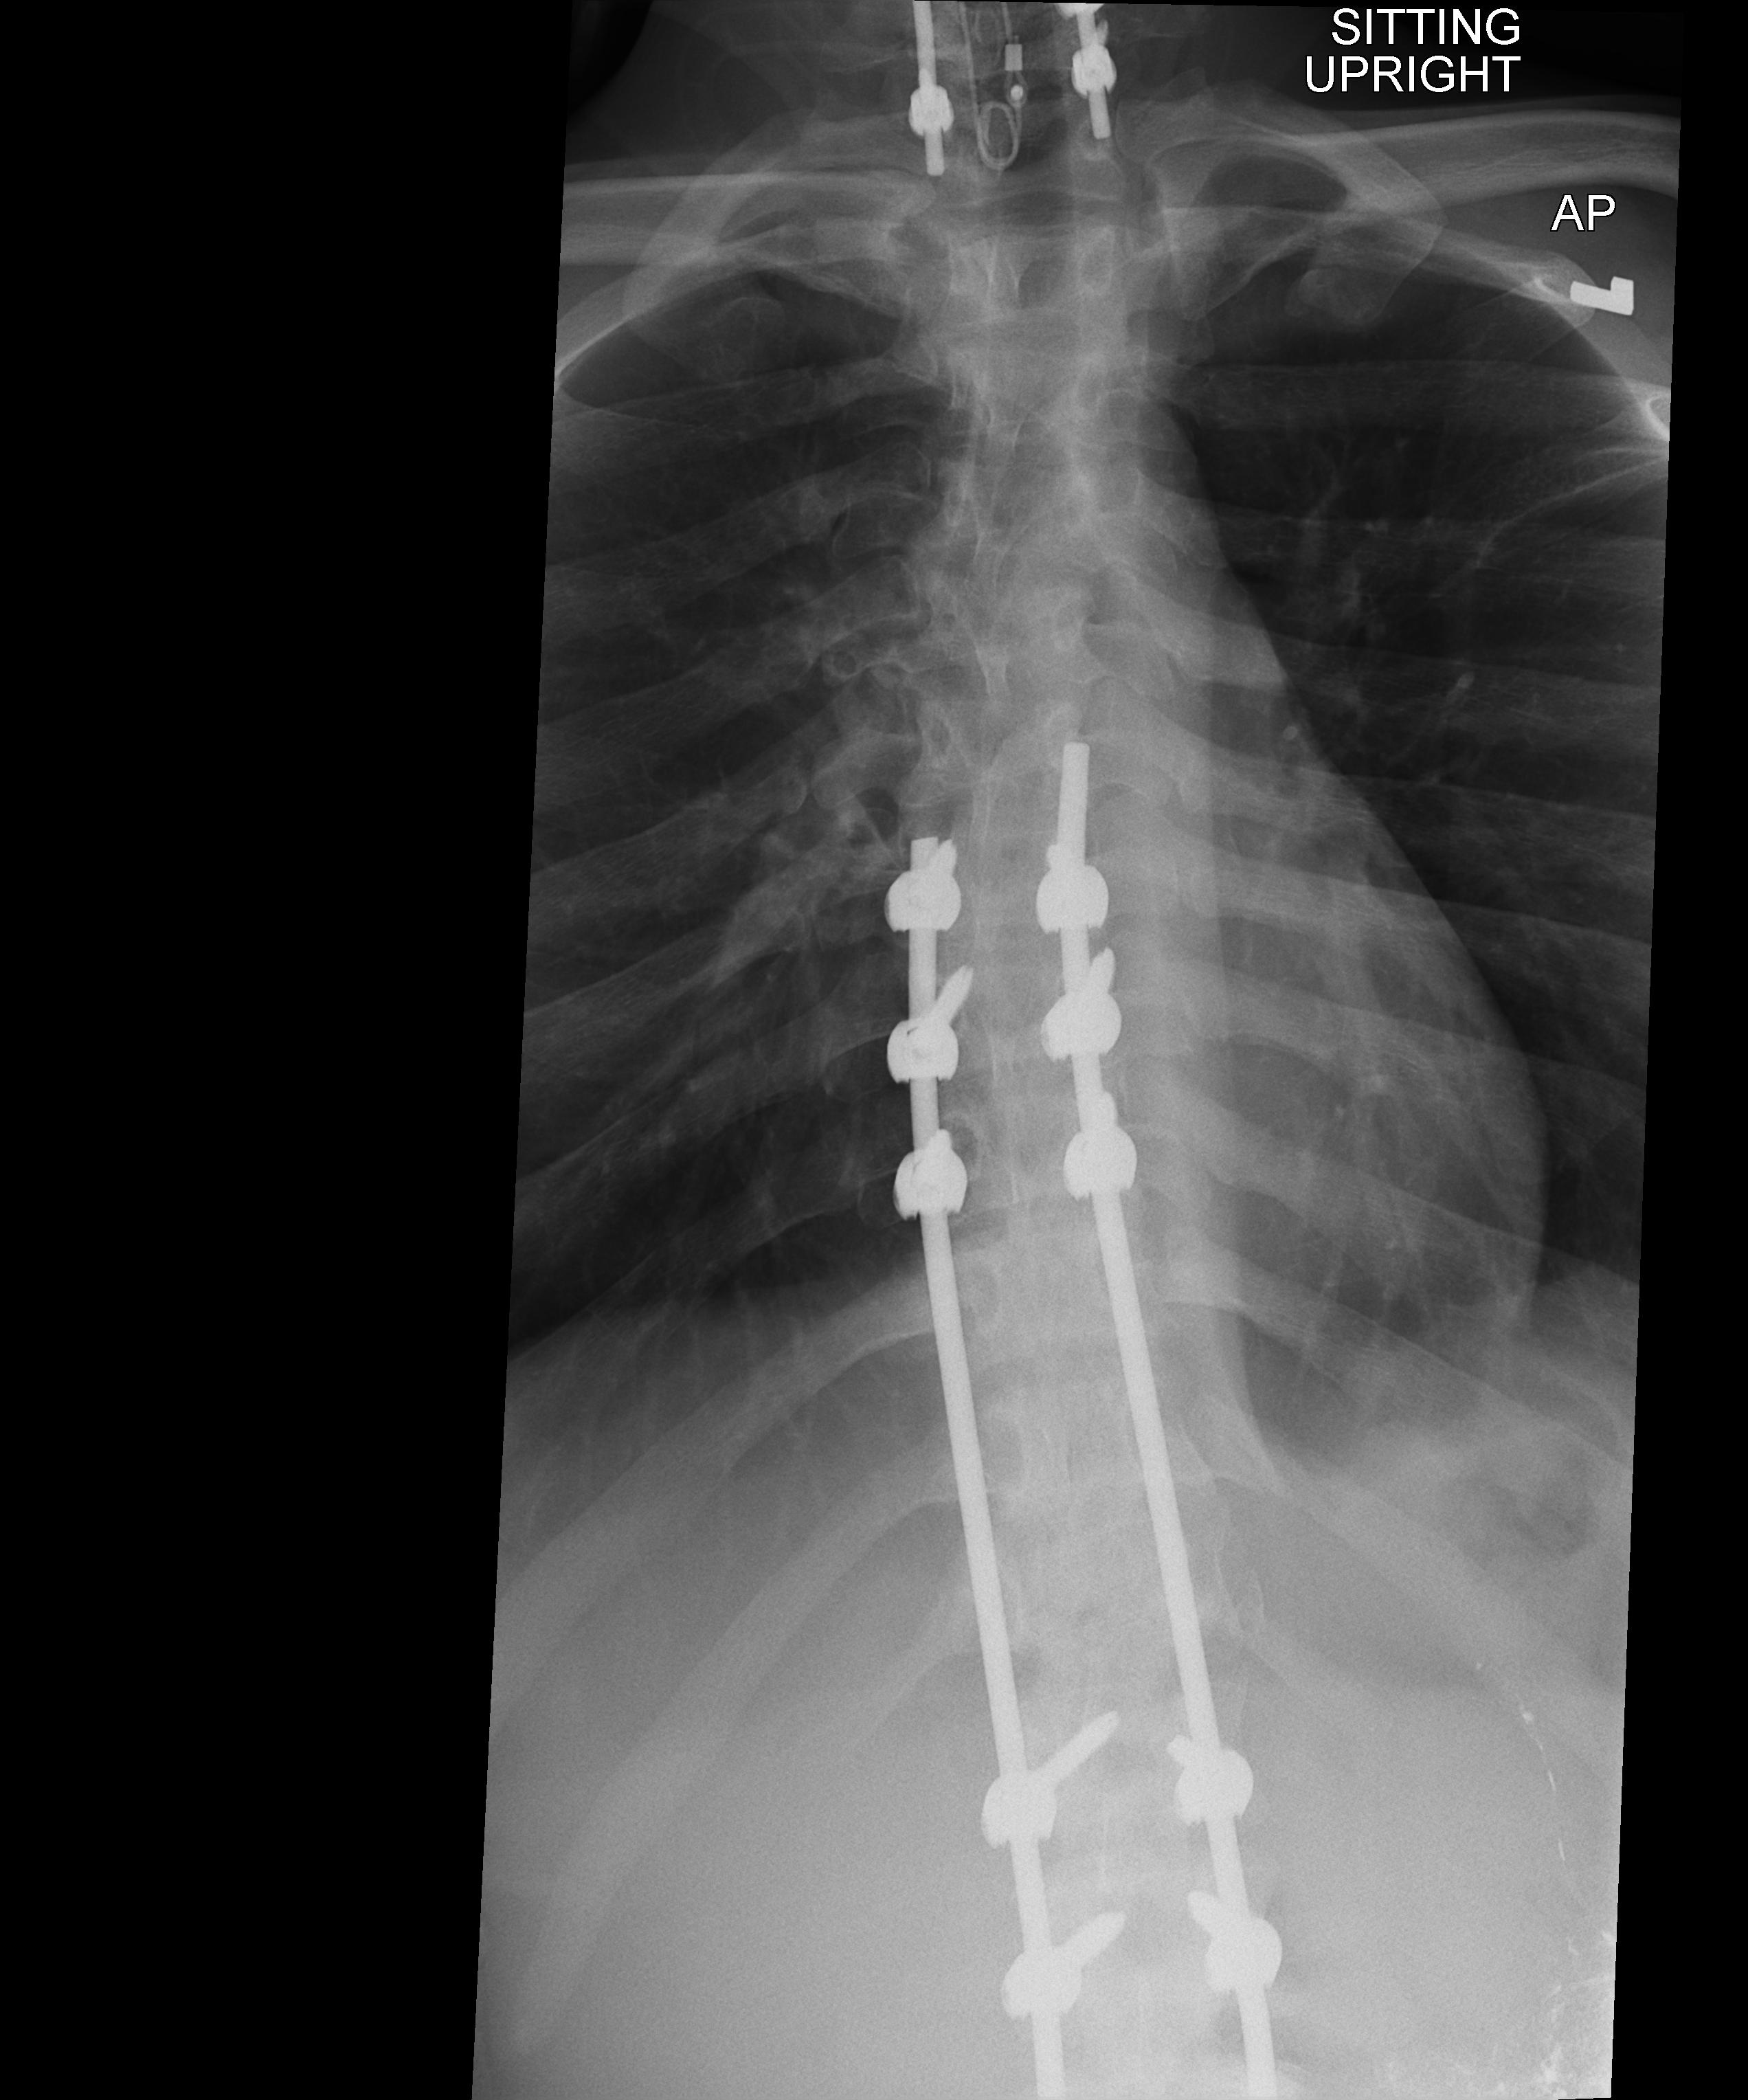
View: AP
Implant manufacturer: orthofix firebird